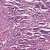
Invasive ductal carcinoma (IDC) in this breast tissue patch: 1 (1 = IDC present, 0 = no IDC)